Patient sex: F
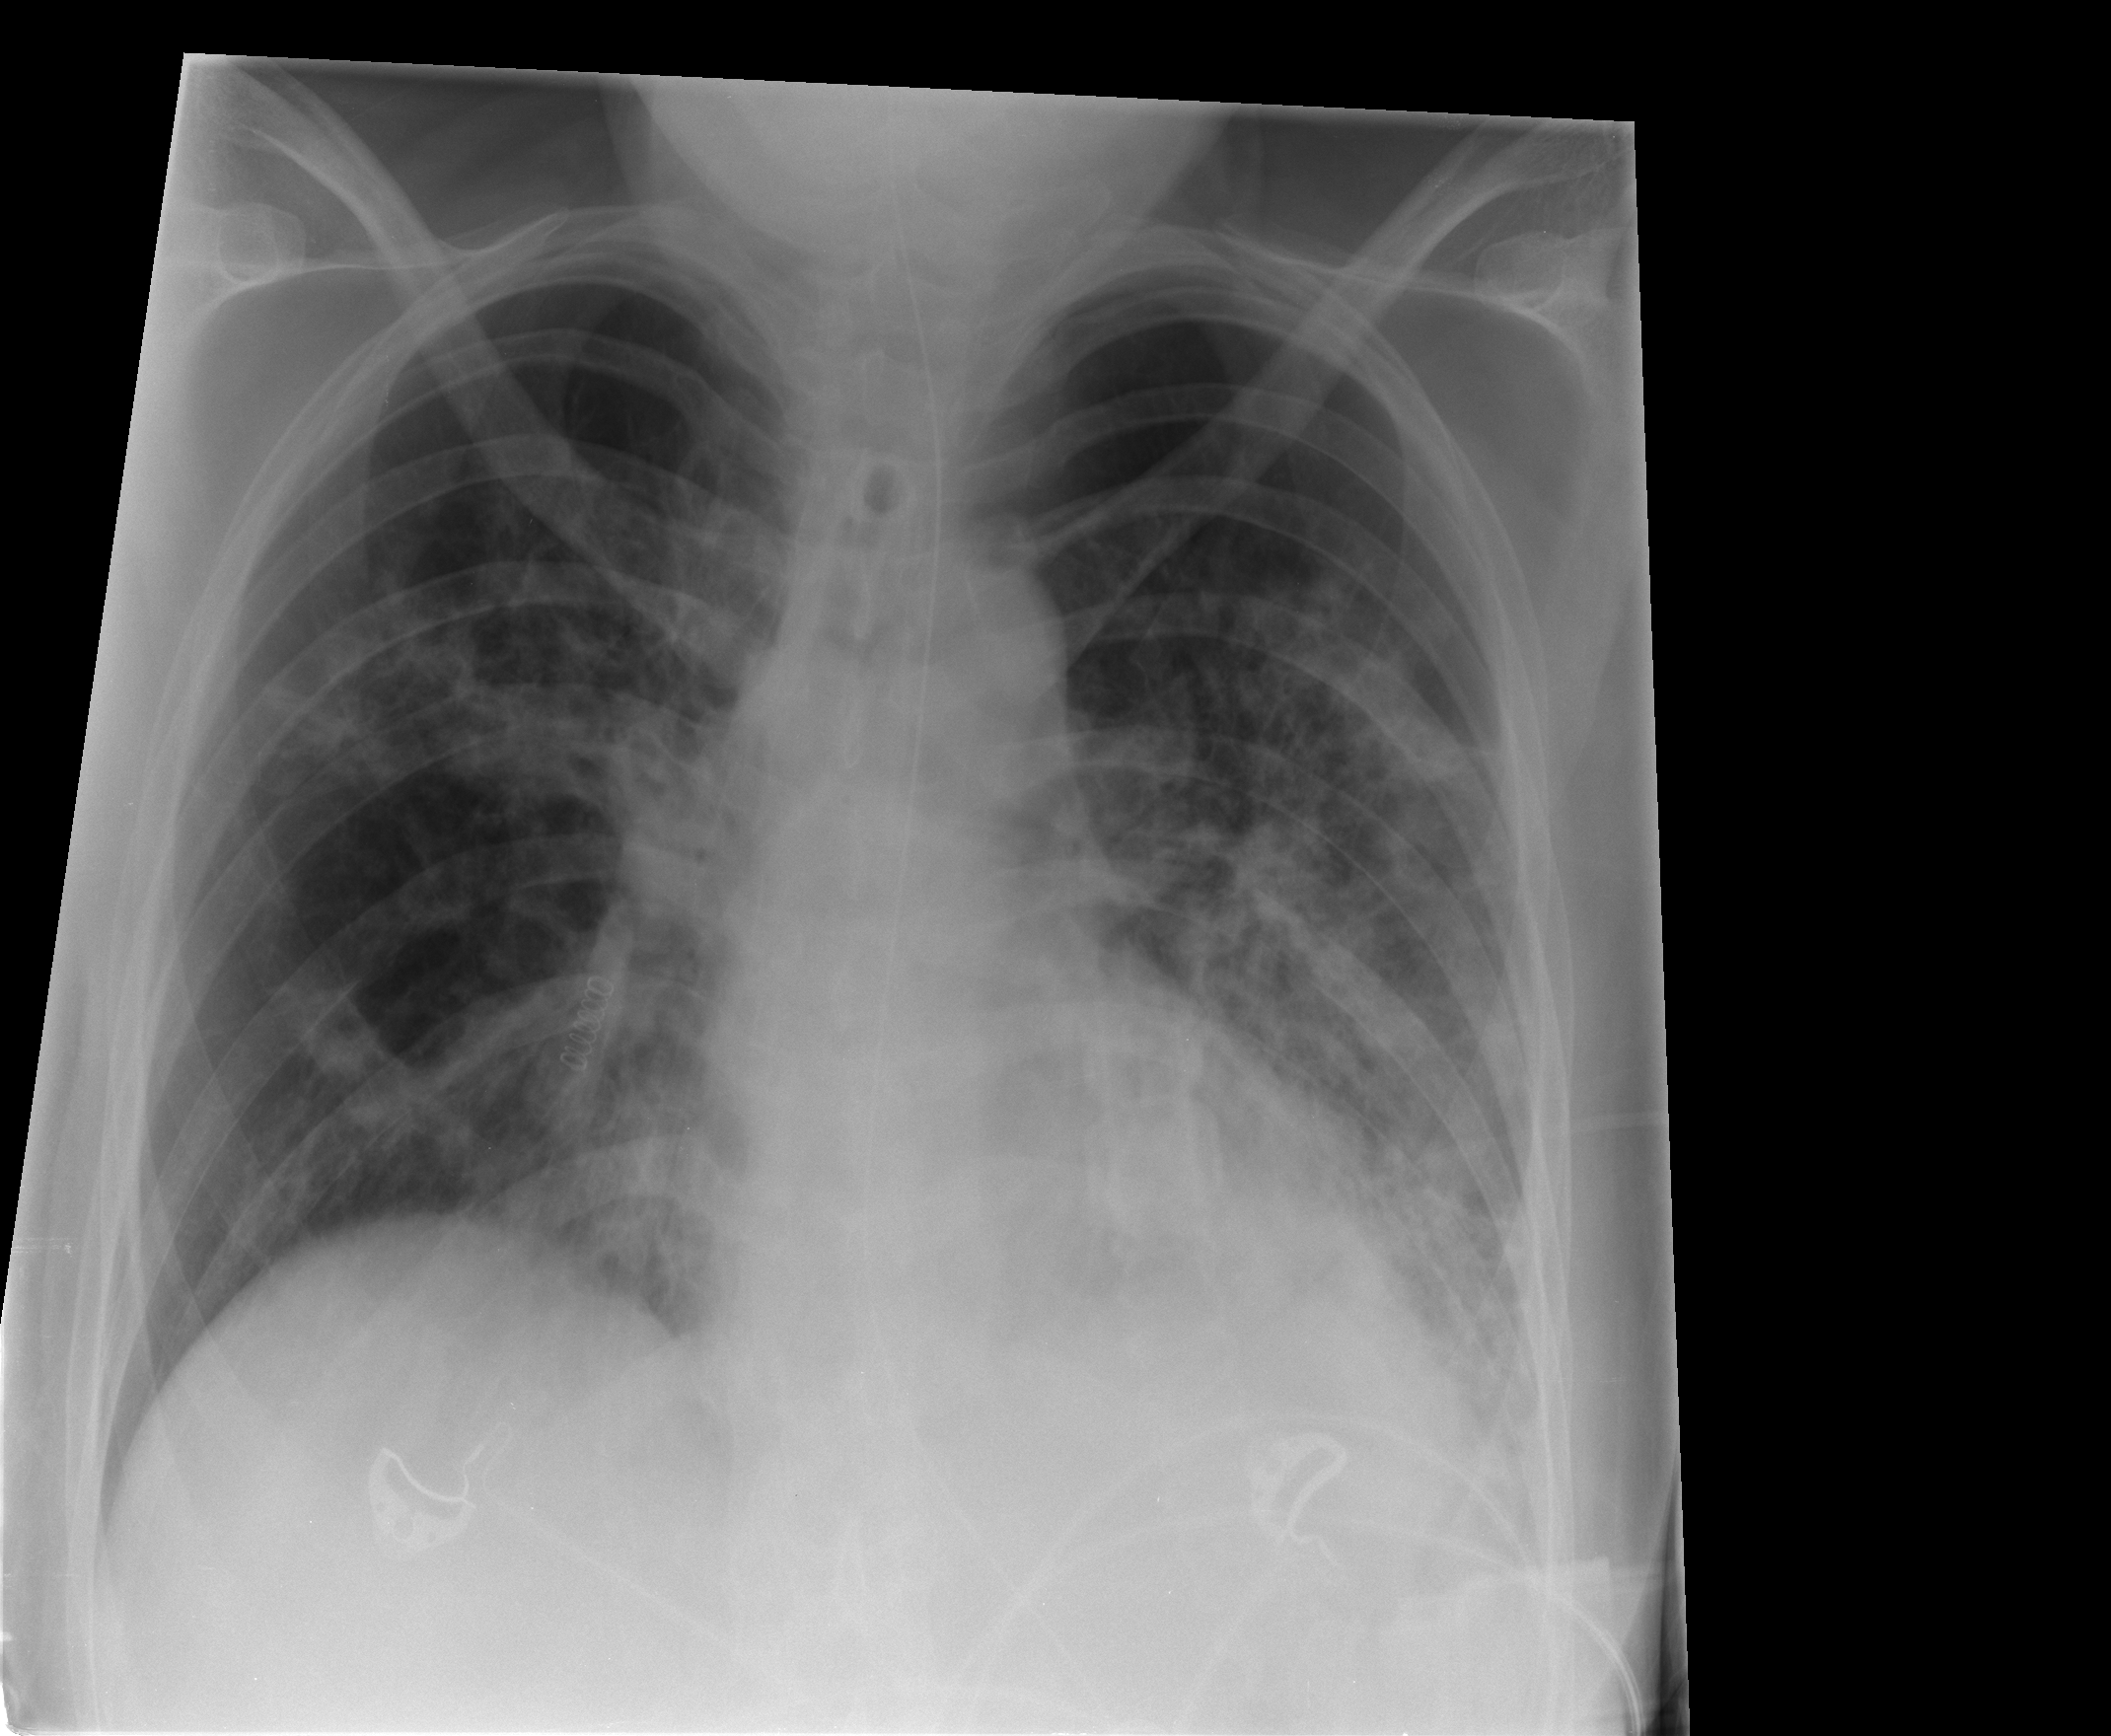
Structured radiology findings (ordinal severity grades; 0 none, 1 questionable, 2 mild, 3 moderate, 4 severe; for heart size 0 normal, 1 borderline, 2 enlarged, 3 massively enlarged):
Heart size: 2
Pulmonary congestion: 1
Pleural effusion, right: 0
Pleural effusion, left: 2
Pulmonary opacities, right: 3
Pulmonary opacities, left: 3
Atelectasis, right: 2
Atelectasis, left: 2